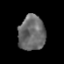
Tissue: prostate
Cell type: T cells
Senescence score: 0.3616
Nuclear area (px): 918
Mean DAPI intensity: 106.101